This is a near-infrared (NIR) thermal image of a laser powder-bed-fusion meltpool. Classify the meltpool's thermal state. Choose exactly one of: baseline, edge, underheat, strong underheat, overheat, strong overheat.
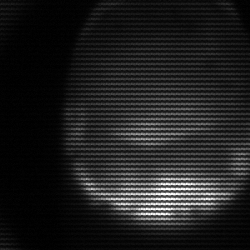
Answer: edge